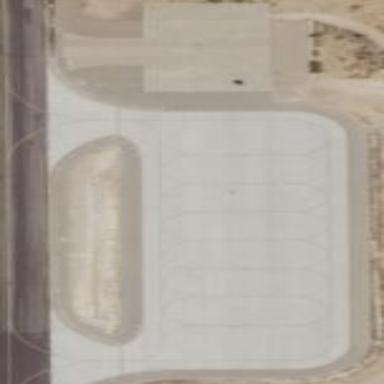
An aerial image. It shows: Apron at the airport.